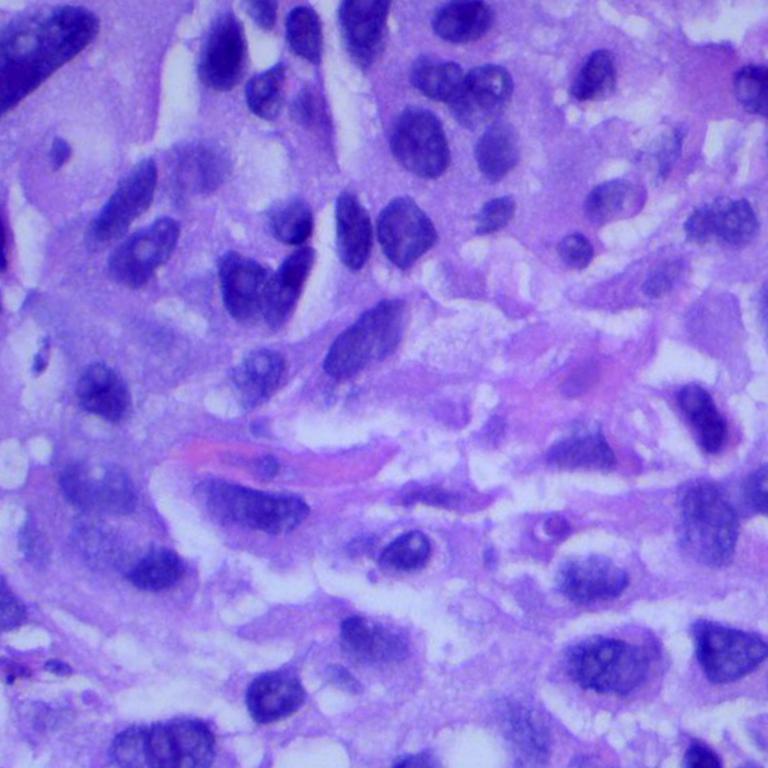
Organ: lung
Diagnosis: squamous carcinomas